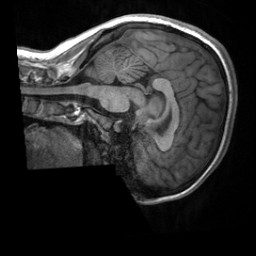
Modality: T1w
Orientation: sagittal
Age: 21
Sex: female
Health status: healthy
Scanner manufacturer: siemens
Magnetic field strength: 3 T
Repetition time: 2 s
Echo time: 0.00232 s